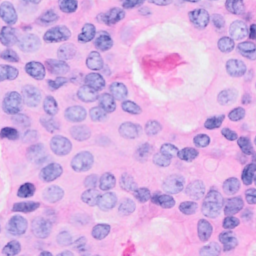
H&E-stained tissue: Breast